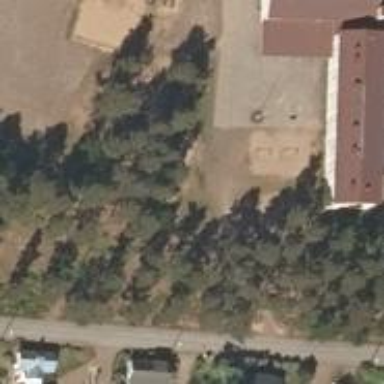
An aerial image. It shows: Disc golf basket.